Field crop: tomato
Growth stage: 1
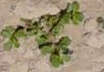
Species: portulaca